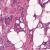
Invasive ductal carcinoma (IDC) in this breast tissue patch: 1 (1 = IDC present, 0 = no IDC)